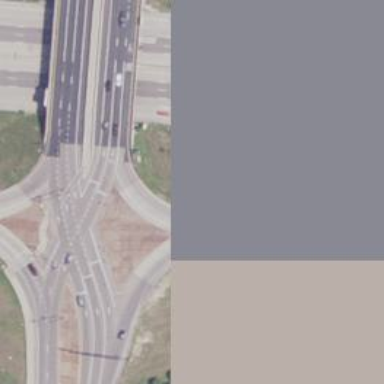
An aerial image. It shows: Tertiary road leading to diverging diamond interchange (DDI).